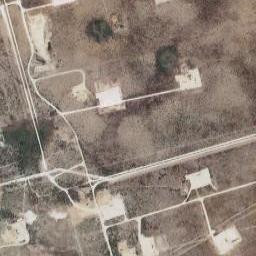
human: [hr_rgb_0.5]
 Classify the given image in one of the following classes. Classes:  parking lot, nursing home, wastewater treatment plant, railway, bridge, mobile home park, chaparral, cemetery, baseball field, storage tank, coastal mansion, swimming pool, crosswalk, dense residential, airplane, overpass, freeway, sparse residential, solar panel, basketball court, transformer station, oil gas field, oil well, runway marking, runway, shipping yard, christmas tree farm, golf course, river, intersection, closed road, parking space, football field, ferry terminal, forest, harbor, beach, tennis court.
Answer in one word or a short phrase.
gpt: oil gas field